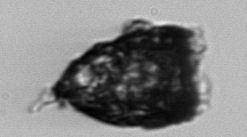
Label: Stenosemella_pacifica